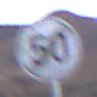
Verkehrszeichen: EndeGeschwindigkeit50
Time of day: Dusk
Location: Outdoor (Nature)
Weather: Clear
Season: NotSpecified
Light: Natural